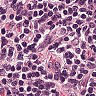
Metastatic tissue present: no